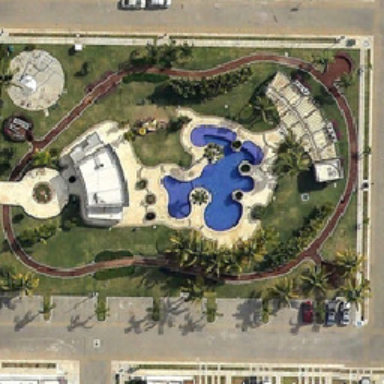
A pool of dark water in the center .